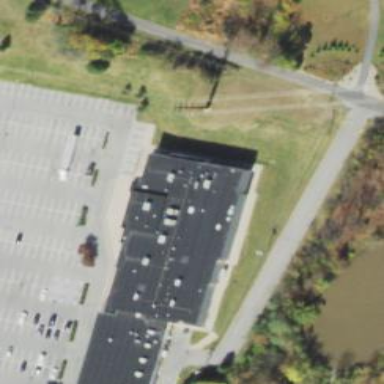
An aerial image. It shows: Building housing bowling alley.